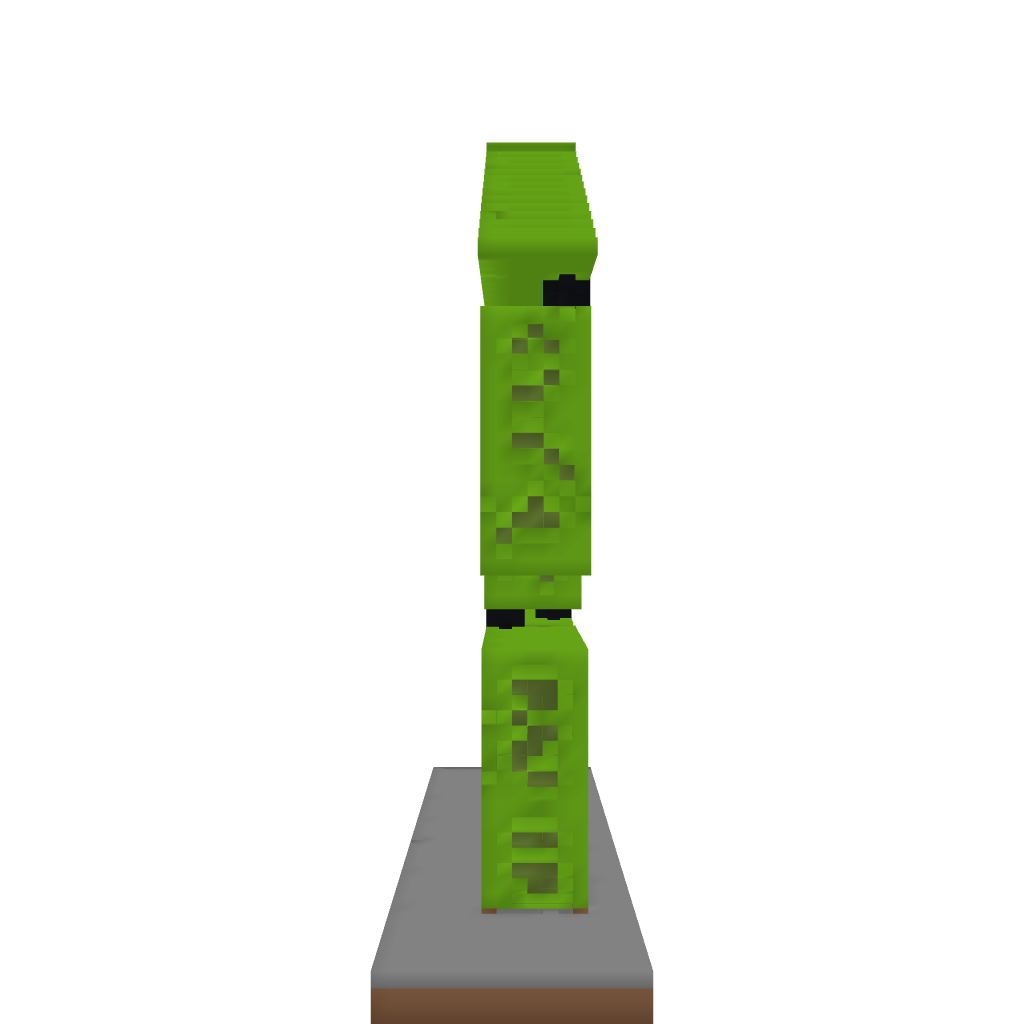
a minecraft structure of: Spurb house